Question: I developed iPad application. I'm opening some screens in popover with navigation controller. But I did not change navigationcontroller tint color in IOS 7. How can I change this color. thanx

'''
UINavigationController *navigationController = [[[UINavigationController alloc] initWithRootViewController:airportsSearch] autorelease];
navigationController.navigationBar.barTintColor = [UIColor blackColor];
navigationController.navigationBar.translucent = NO;
self.popOver=[[UIPopoverController alloc] initWithContentViewController:navigationController];
self.popOver.delegate = self;
[self.popOver setPopoverContentSize:CGSizeMake(285, 370)];
[self.popOver presentPopoverFromRect:tempButton.frame inView:self.view permittedArrowDirections:UIPopoverArrowDirectionLeft animated:YES];
'''
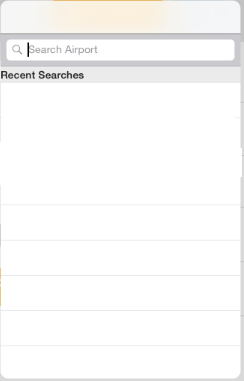
Answer: The magical word here is 'barStyle', you need to do the following if you need it black:
'''
navigationController.navigationBar.barStyle = UIBarStyleBlack;
navigationController.navigationBar.translucent = NO;
'''
And if you want to change its color:
'''
navigationController.navigationBar.barTintColor = [UIColor redColor];
navigationController.navigationBar.barStyle = UIBarStyleBlack;
navigationController.navigationBar.translucent = NO;
'''